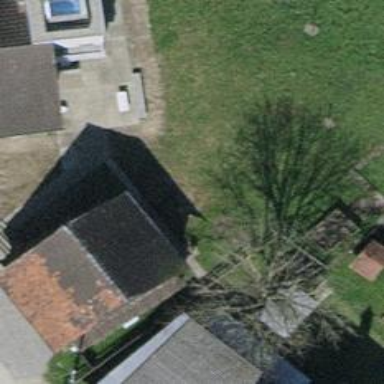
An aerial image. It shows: Garage building.